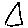
Label: triangle